Question: I am trying to follow along in this post <URL> .
I am stuck trying to get the probability that a 1 will follow a 1 or a 2 follow a 1 etc. from the cluster given by kmeans.
'''
model<-kmeans(euFlat[,2:4], centers=8,iter.max=100,nstart=20)
euCluster<-euOrig
euCluster$Cluster<-model$cluster
'''
The chart from the post below is what they used in the post. However, I have no clue on how to generate this easily in R.

My data currently looks like:
'''
Open High Low Close Volume Cluster
2008-06-25 18:00:00 1.5570 1.5587 1.5570 1.5585 191 8
2008-06-25 22:00:00 1.5584 1.5686 1.5539 1.5664 2141 7
2008-06-26 02:00:00 1.5663 1.5677 1.5661 1.5663 321 8
2008-06-26 06:00:00 1.5744 1.5749 1.5741 1.5747 131 8
2008-06-26 10:00:00 1.5748 1.5764 1.5723 1.5758 721 8
2008-06-26 14:00:00 1.5757 1.5767 1.5746 1.5750 351 8
'''
With the cluster on the end.
Is there an easy way to do this in R without having to write a custom function?
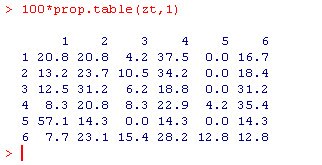
Answer: this is the way
'''
> table(s$cluster , lag(s$cluster))
1 2 3 4 5 6
1 43 15 14 5 7 42
2 17 4 10 1 5 11
3 17 9 16 2 3 16
4 8 1 1 0 2 0
5 4 8 4 1 3 5
6 38 11 18 3 5 25
> prop.table(table(s$cluster , lag(s$cluster))) * 100
1 2 3 4 5 6
1 11.<PHONE> 4.<PHONE> 3.<PHONE> <PHONE> <PHONE> 11.<PHONE>
2 4.<PHONE> <PHONE> 2.<PHONE> <PHONE> <PHONE> 2.<PHONE>
3 4.<PHONE> 2.<PHONE> 4.<PHONE> <PHONE> <PHONE> 4.<PHONE>
4 2.<PHONE> <PHONE> <PHONE> <PHONE> <PHONE> <PHONE>
5 <PHONE> 2.<PHONE> <PHONE> <PHONE> <PHONE> <PHONE>
6 10.<PHONE> 2.<PHONE> 4.<PHONE> <PHONE> <PHONE> 6.<PHONE>
'''
or to get the prop.table by column use
'''
apply(table(s$cluster , lag(s$cluster)) , 2 , prop.table) * 100
1 2 3 4 5 6
1 16.66667 12 6.557377 4.545455 6.306306 2.325581
2 0.00000 12 6.557377 7.272727 3.603604 13.953488
3 25.00000 12 24.590164 15.454545 11.711712 16.279070
4 25.00000 24 27.868852 28.181818 33.333333 32.558140
5 12.50000 16 18.032787 38.181818 34.234234 27.906977
6 20.83333 24 16.393443 6.363636 10.810811 6.976744
'''